Question: I got a letter in the mail that contained a small USB device. Here is what it loks like: <URL>

When I plug it into my computer it seems to hover over the programs in my Dock and then opens one. It then types a link into a text field that is available. I originally had Skype in the dock and it defaulted to that one, strange. I removed Skype from the dock and now it opens to System Preferences.
Here's a video of what happens as I plug it in: <URL>
Also, it does not appear like a memory stick does on my computer. I can't seem to locate it when it's plugged in. It would be cool if I could find it somehow. It would be even cooler if I could program it to do something I wanted.
Thanks, and if anyone can help out that's awesome or if you could point me to a forum/anywhere that might be able to help out, that'd be great!
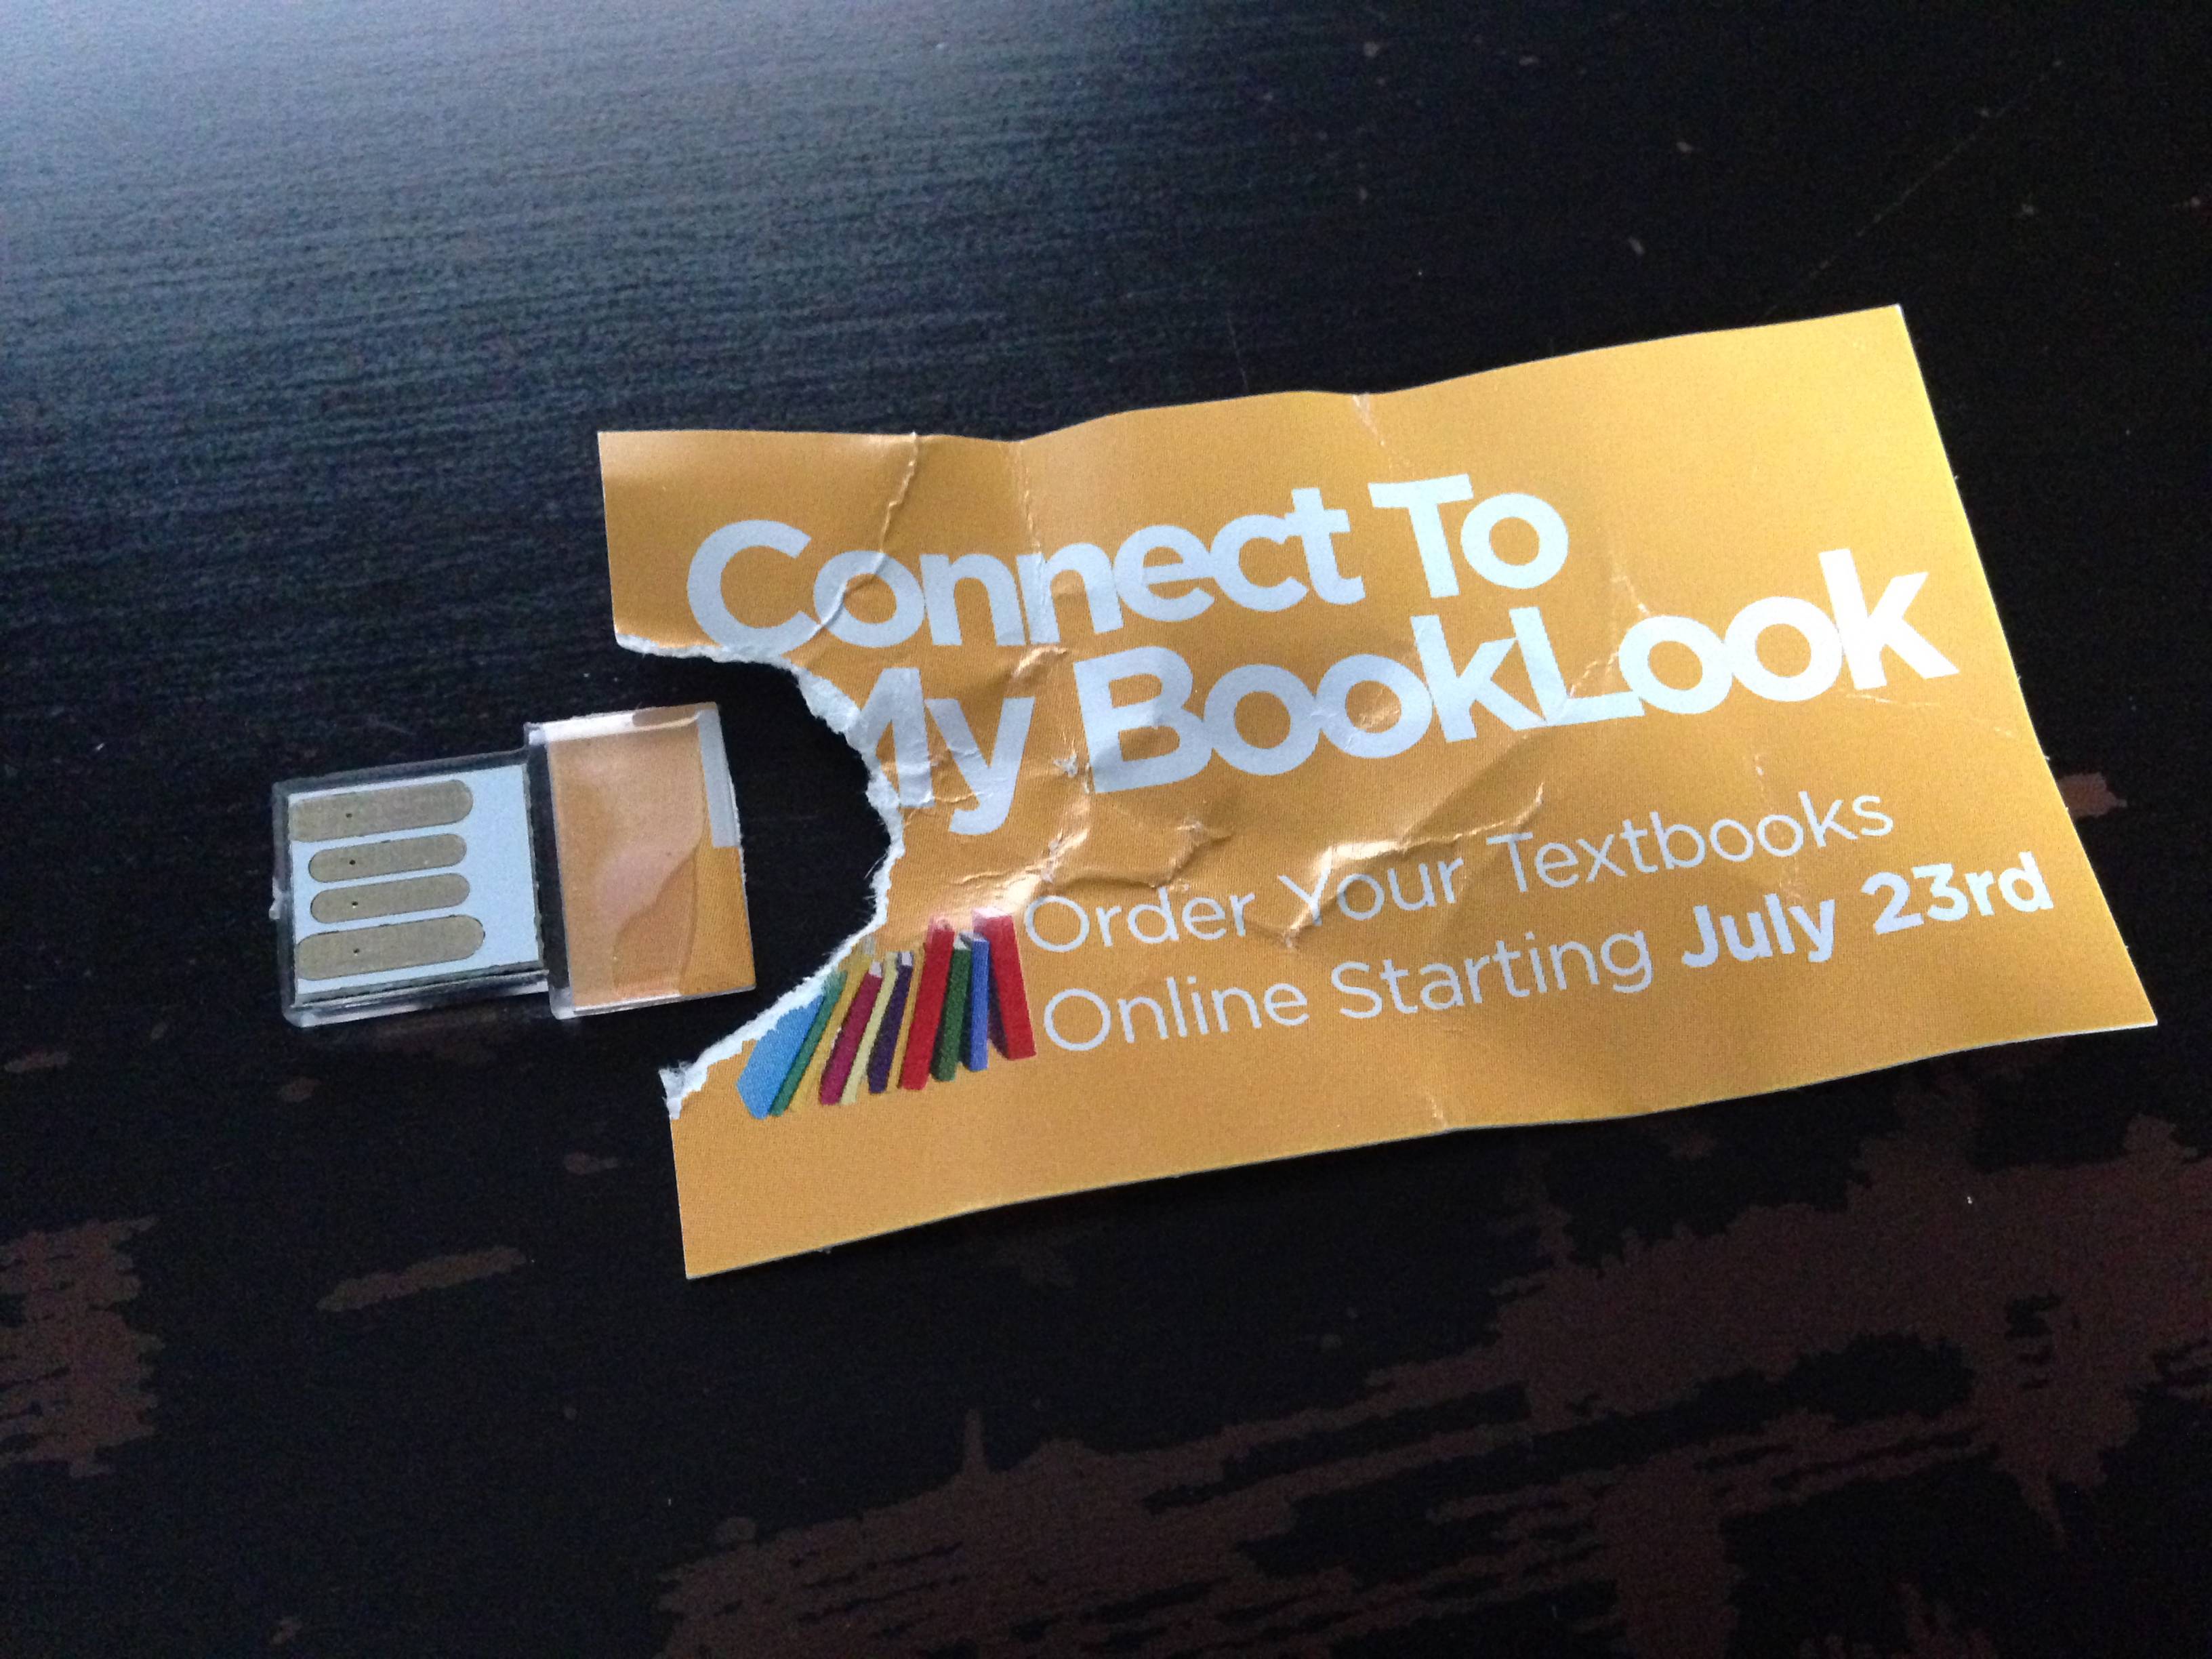
Answer: Probably it self-identifies as a HID (Human Interface Device), specifically a keyboard. As soon as it is accepted as a keyboard by the OS it can send any sequence of keystrokes, and the OS will assume that it is input from a human user.